Question: I'm beginner for .I try to add string value and integer value into but it throw invalid cast exception.I mention code bellow.
'''
Public Class frmDetails
Private Sub btnCompute_Click(sender As System.Object, e As System.EventArgs) Handles btnCompute.Click
Listbox1.Items.Add("sum is " + (3 + 2))
Listbox1.Items.Add("Substract is" + (3 - 2))
Listbox1.Items.Add("Multiplication is " + (3 * 2))
Listbox1.Items.Add("Division is " + (3 / 2))
Listbox1.Items.Add("3 to power 2 " + (3 ^ 2))
End Sub
Private Sub btnExit_Click(sender As System.Object, e As System.EventArgs) Handles btnExit.Click
Dispose()
End Sub
End Class
'''

please help me to solve this.
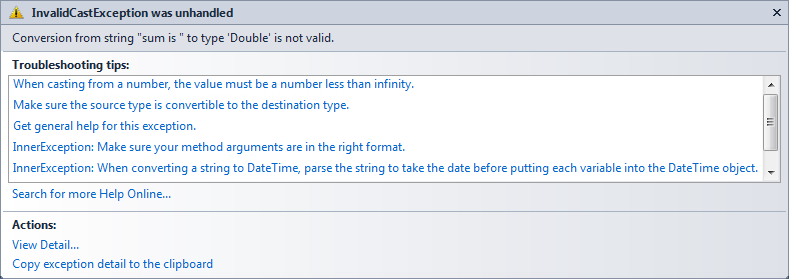
Answer: Use the '&' for concatenating strings. Then use the 'ToString' method for the equation.
'''
Listbox1.Items.Add("sum is " & (3 + 2).ToString)
'''